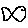
Label: fish